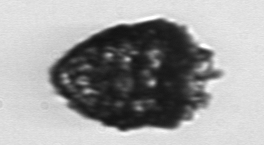
Label: Stenosemella_pacifica